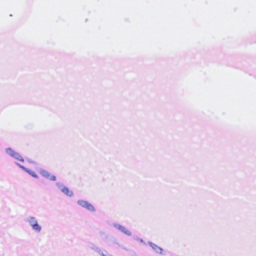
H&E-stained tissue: Breast